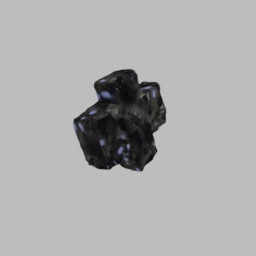
Label: decoration